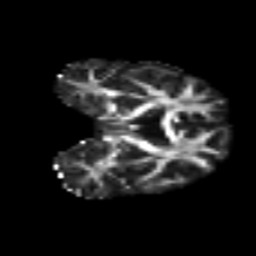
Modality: FA
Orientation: coronal
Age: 34
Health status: ill
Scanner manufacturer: philips
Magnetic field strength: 3 T
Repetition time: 9 s
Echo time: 0.127 s